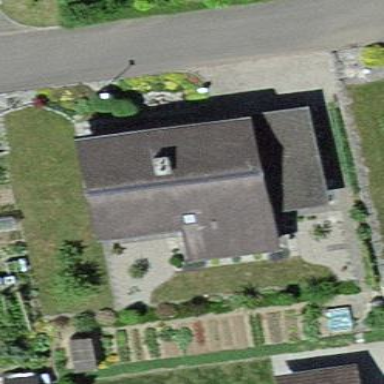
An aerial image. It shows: Building with tile roof.